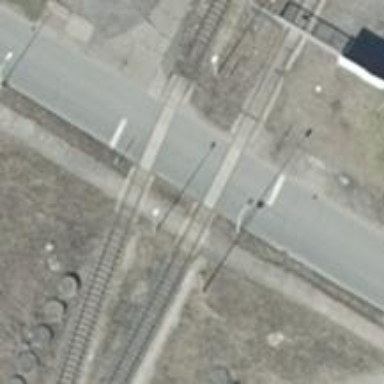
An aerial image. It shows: Railway yard in service.